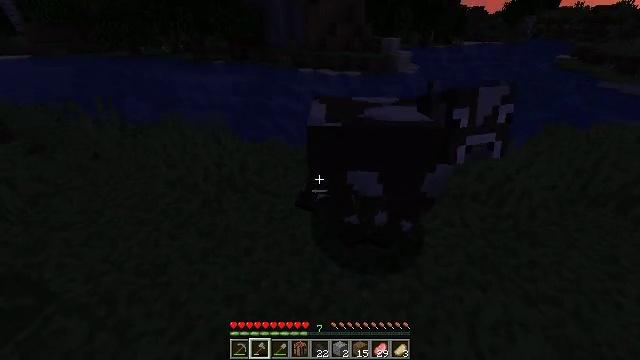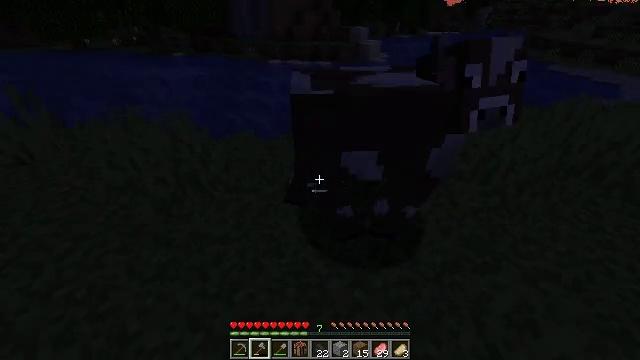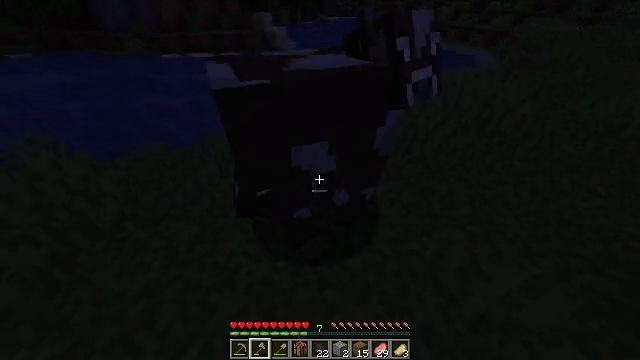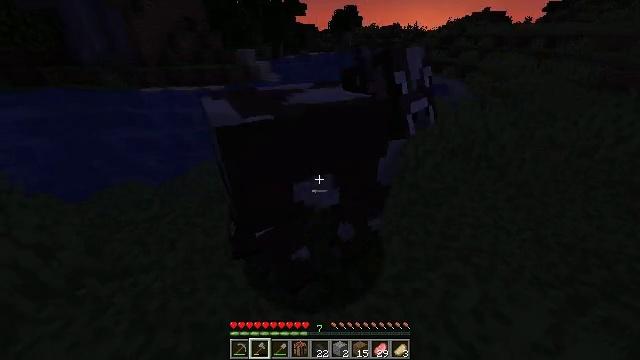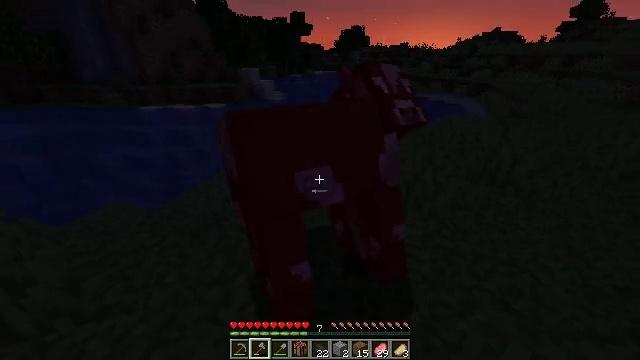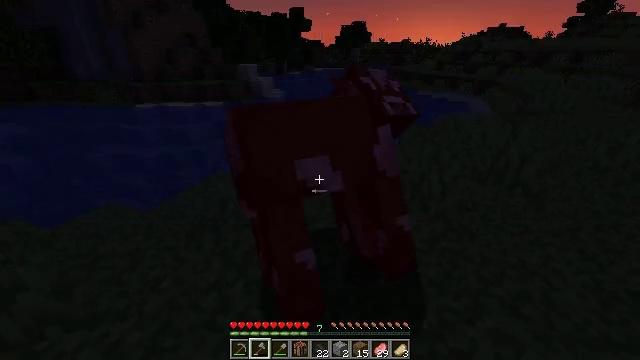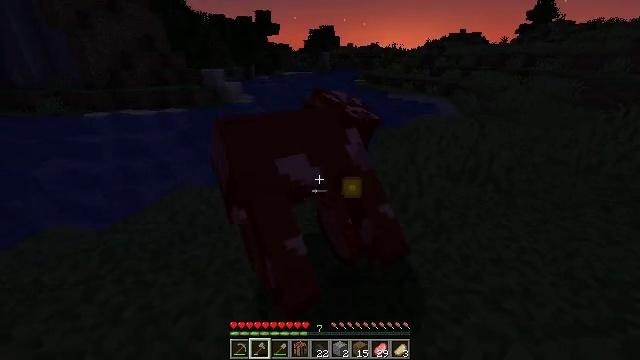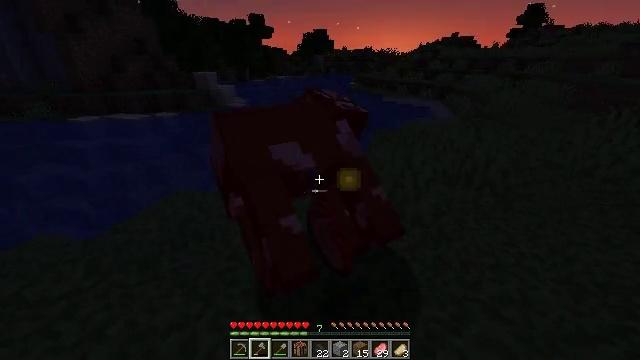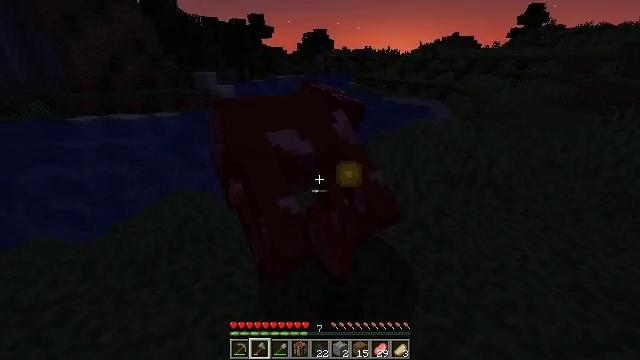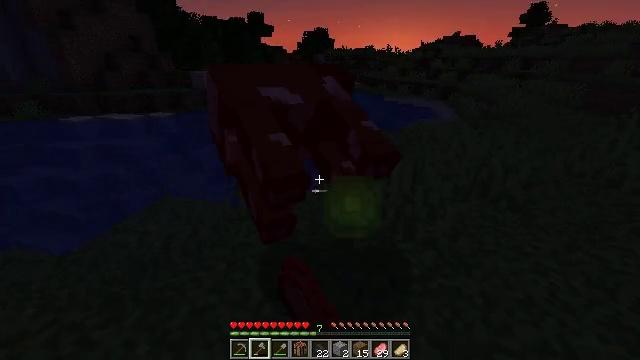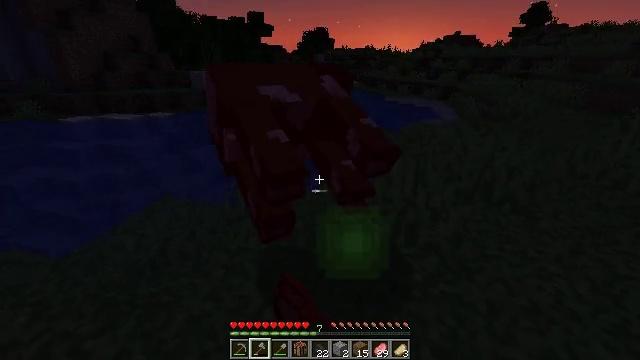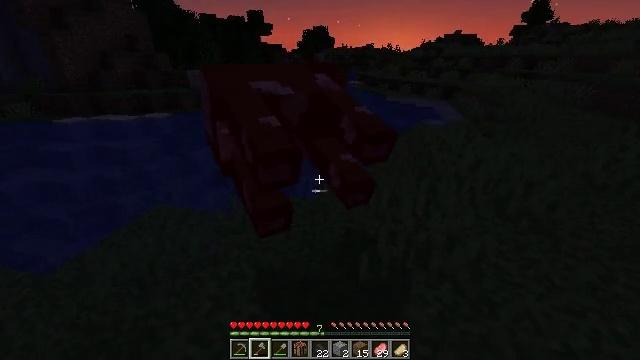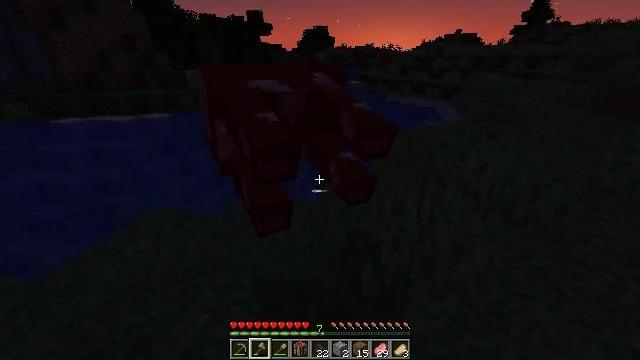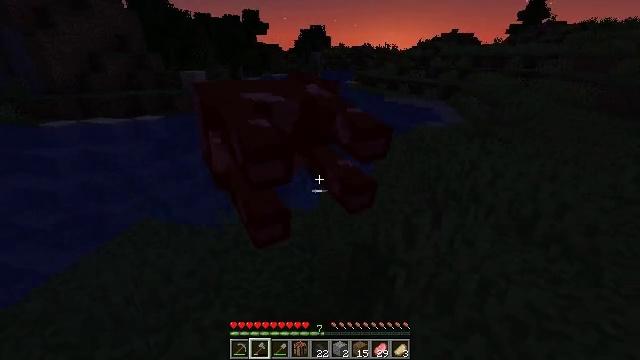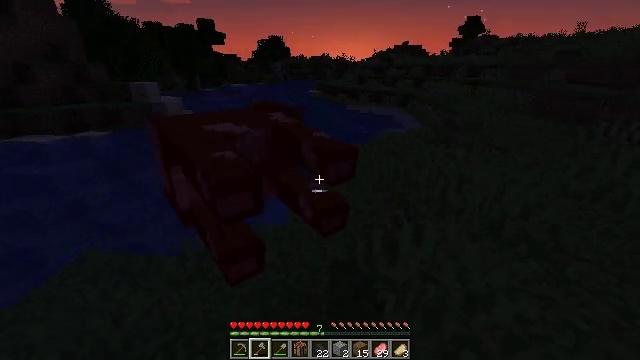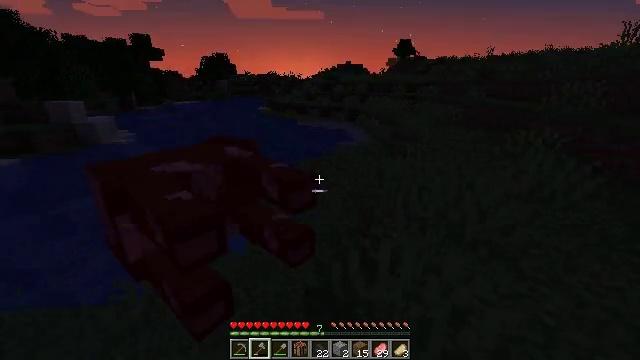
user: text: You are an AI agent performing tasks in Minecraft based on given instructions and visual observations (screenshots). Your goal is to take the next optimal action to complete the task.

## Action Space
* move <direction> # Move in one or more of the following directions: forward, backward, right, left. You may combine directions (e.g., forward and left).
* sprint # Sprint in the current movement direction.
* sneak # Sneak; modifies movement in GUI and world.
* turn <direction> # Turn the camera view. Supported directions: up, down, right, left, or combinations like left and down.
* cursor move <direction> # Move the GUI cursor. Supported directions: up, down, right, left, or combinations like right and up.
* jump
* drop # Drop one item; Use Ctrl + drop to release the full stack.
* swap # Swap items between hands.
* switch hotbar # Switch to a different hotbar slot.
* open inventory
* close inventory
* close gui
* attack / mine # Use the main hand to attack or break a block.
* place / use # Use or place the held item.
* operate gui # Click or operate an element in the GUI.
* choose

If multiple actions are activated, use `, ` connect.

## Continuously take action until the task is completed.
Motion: motion action
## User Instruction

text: Hunt animals.
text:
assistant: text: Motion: move forward, turn right and down, attack / mine
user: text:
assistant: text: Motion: turn right and down
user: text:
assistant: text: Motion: turn right and up
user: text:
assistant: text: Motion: turn left and up
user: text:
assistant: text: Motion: no_op
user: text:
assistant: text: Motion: turn right and up
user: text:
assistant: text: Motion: move forward, turn right
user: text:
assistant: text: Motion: move forward
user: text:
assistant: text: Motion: move forward
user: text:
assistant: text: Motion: move forward
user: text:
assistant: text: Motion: move forward
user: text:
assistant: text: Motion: move forward
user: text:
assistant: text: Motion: move forward
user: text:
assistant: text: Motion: move forward and move left, turn right and up
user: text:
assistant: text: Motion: move forward and move left, turn right and up
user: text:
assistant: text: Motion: move forward and move left, turn right and up
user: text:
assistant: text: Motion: move forward and move left, turn right and up, open inventory
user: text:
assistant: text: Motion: move left, open inventory
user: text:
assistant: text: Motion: open inventory
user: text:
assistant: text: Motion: no_op
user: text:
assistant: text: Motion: no_op
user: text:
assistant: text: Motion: no_op
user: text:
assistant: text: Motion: cursor move right and up
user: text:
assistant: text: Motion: cursor move right and up
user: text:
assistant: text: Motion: cursor move right and up
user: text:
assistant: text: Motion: no_op
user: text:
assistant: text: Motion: no_op
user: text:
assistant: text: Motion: no_op
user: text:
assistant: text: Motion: no_op
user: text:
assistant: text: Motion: no_op